Question: I need your help,
Currently, when I click the 'rename' button, all works well as it should, but i'd like to add functionality such that not only is the original text value of the LI inside the input box but to also automatically make the text (highlighted) resulting in the pic below:

Here is the fiddle: <URL>
The code in question
'''
$(function(){
$('#colors li').click(fn);
$('button').click(fn);
function fn(e){
var el = $('li.active');
if(e.target.type != "button"){
el.removeClass('active');
$(e.target).addClass('active');
}else{
var txt = el.text();
var newEl = $("<input>");
newEl.blur(function(){
el.html(newEl.val());
});
newEl.val(txt);
el.html(newEl);
newEl.focus();
}
}
})();
'''
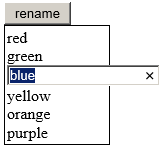
Answer: try this 'newEl.focus().select()'
Full Code:
'''
$(function(){
$('#colors li').click(fn);
$('button').click(fn);
function fn(e){
var el = $('li.active');
if(e.target.type != "button"){
el.removeClass('active');
$(e.target).addClass('active');
}else{
var txt = el.text();
var newEl = $("<input>");
newEl.blur(function(){
el.html(newEl.val());
});
newEl.val(txt);
el.html(newEl);
newEl.focus().select();
}
}
})();
'''
Hope this helps